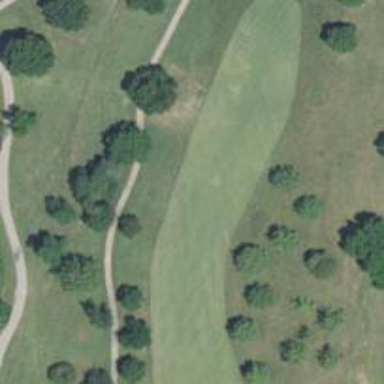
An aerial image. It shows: Path for golf carts.